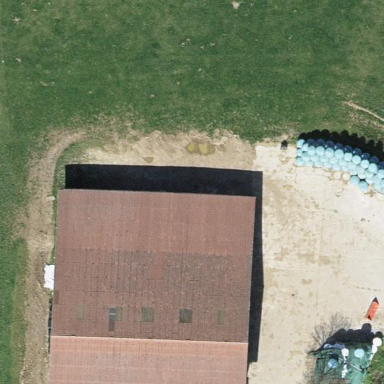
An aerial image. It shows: Farm building.